Question: What is the maximum amount of money that can be robbed from the houses? The neighbour houses cannot be robbed at the same time.
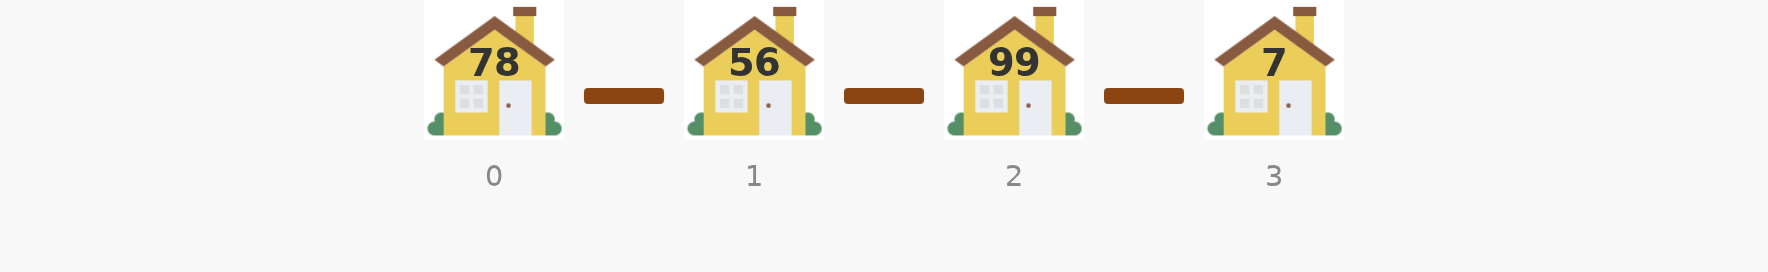
Answer: 177